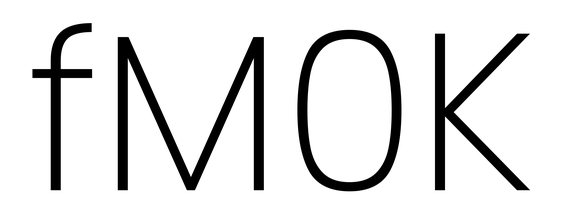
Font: Poppins-ExtraLight